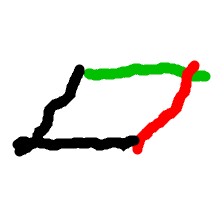
Shape: parallelogram